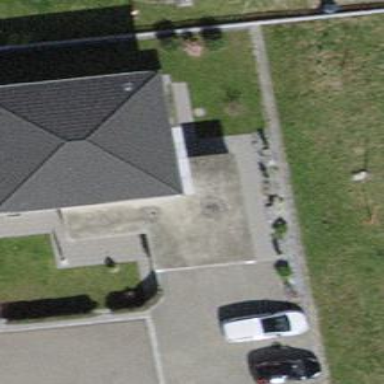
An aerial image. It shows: Garage building.